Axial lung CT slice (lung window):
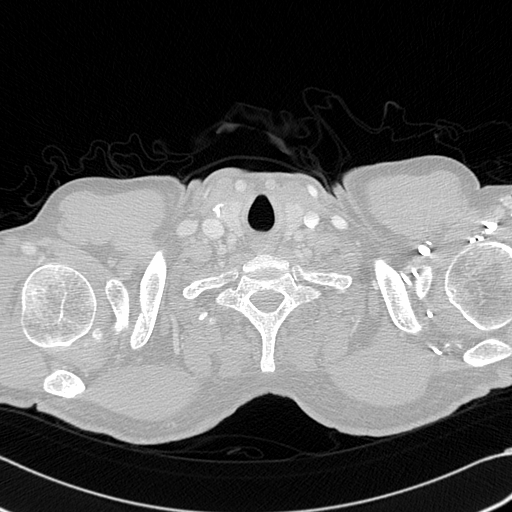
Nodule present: no